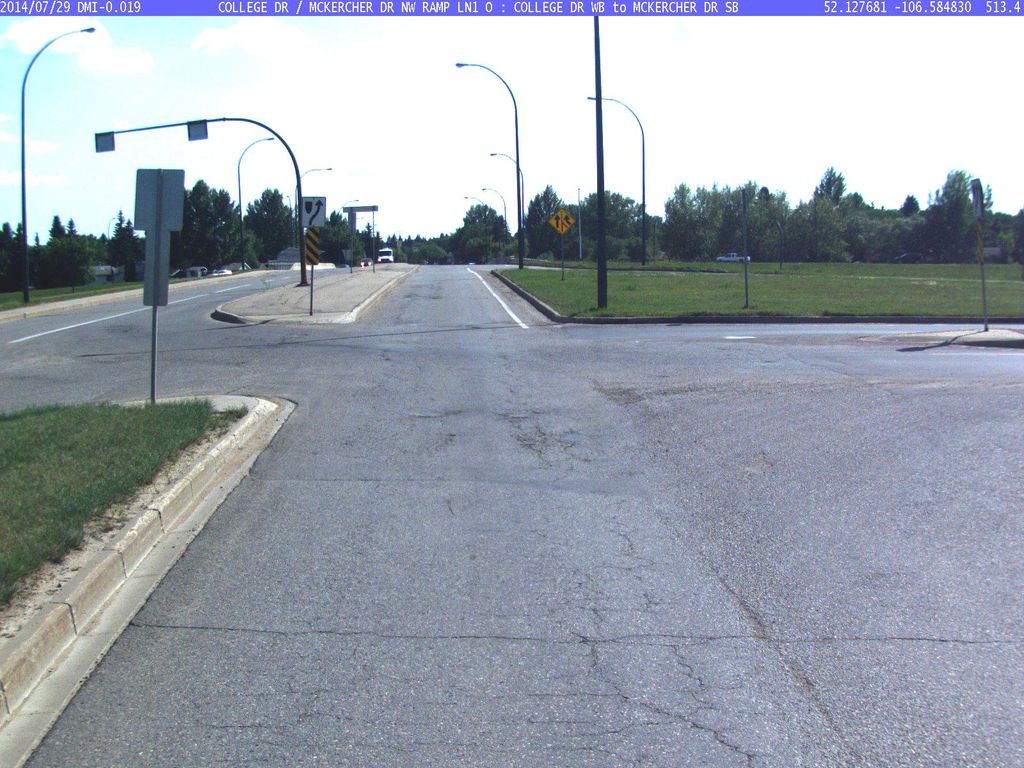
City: saskatoon